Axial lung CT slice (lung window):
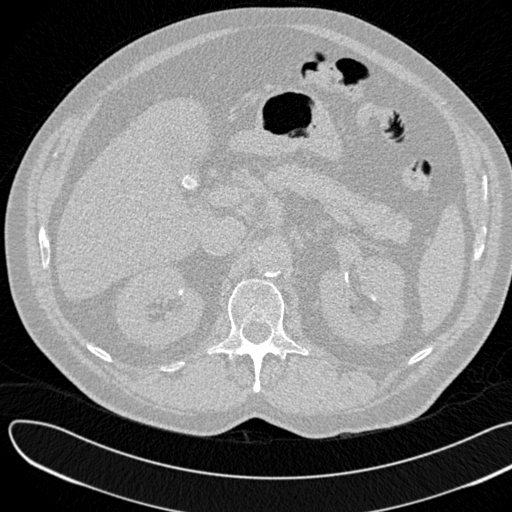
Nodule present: no